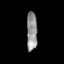
Tissue: prostate
Cell type: T cells
Senescence score: 0.3329
Nuclear area (px): 397
Mean DAPI intensity: 147.781